Question: I want to get the text-channel that has the notification every time someone joins the server. Is there any way to do so with discord.py?

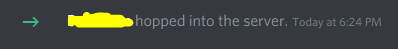
Answer: Use the <URL> attribute, an example would be:
'''
@bot.command()
async def foo(ctx):
channel = ctx.guild.system_channel
await channel.send("Whatever")
'''